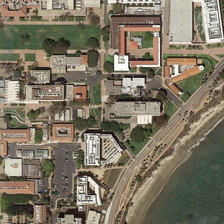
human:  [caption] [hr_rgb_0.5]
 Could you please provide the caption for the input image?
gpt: there is a lake next to a school .

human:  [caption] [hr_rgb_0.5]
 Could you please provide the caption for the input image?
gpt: many buildings and some green trees are in a school near a river .

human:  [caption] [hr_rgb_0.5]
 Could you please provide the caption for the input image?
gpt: are there in the school a few trees .

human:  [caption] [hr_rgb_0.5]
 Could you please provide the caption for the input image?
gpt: many buildings and some green trees are in a school near a river .

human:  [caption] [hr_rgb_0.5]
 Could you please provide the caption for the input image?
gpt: there is a lake next to a school .